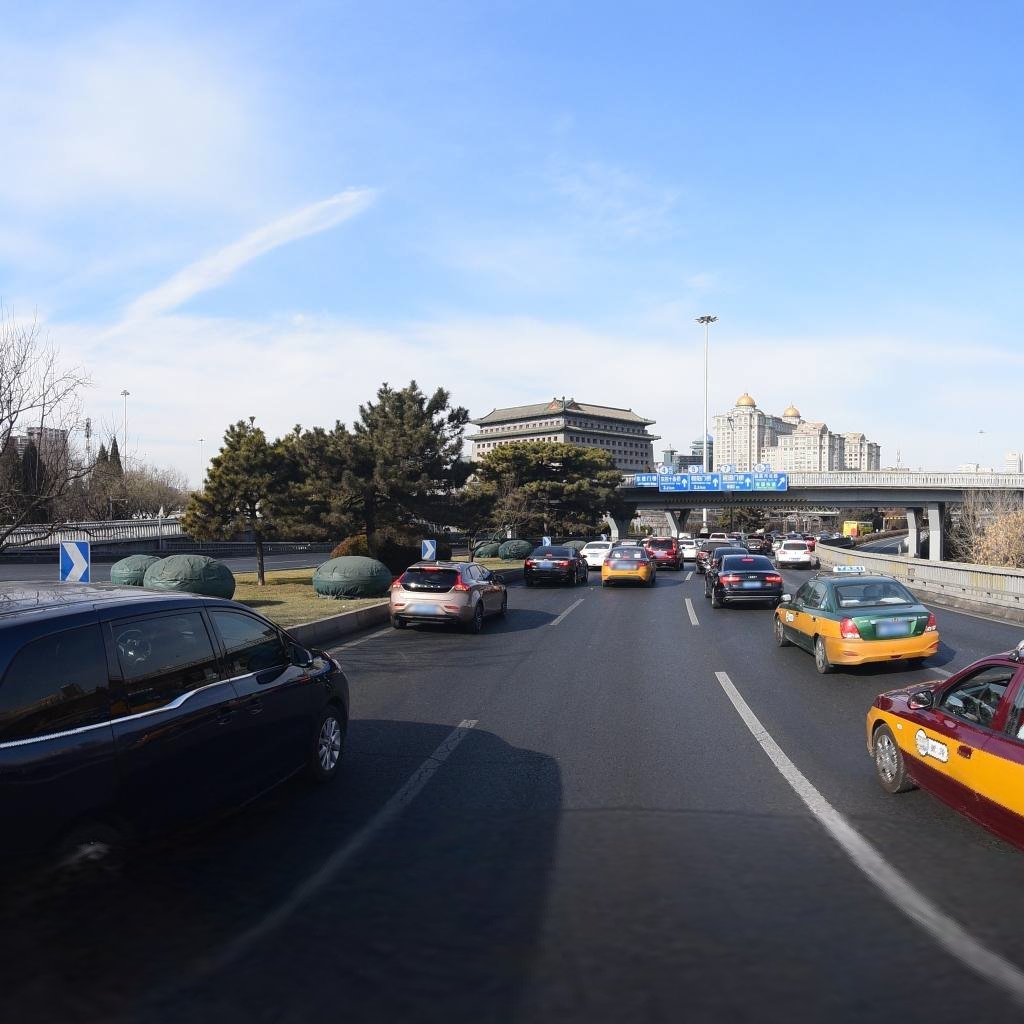
Region: Dongcheng
Road damage annotations: longitudinal crack, transverse crack